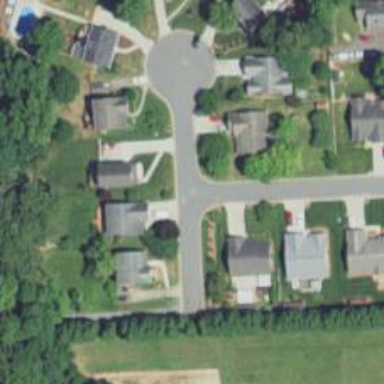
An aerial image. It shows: Residential road.